Question: I am studying AngularJS and met the problem with my, actually, hello world app.
At first I will show the code:
index.html
'''
<!DOCTYPE html>
<html ng-app="nazwa">
<head>
<meta charset="UTF-8">
<title></title>
</head>
<body>
<a href = "#">Add Order</a>
<div>
<div ng-view></div>
</div>
<script src="scripts/angular.min.js"></script>
<script src="app.js"></script>
</body>
</html>
'''
app.js
'''
var mainModule = angular.module("nazwa", []);
mainModule.config(['$routeProvider', '$locationProvider', function($routeProvider, $locationProvider) {
$locationProvider.html5Mode(true);
$routeProvider
.when('/', {
controller: 'customerController',
templateUrl: 'partials/View1.html'
})
.when('/cos', {
controller: 'customerController',
templateUrl: 'partials/View2.html'
})
.otherwise({
redirectTo: '/'
});
}]);
mainModule.controller('customerController', function ($scope) {
$scope.customers = [
{name: 'john', lastname: 'dersky'},
{name: 'someone', lastname: 'lastname'},
{name: 'peter', lastname: 'dewski'}
];
$scope.addCust = function () {
$scope.customers.push(
{name: $scope.newCust.name, lastname: $scope.newCust.lastname}
)
}
});
'''
View1.html
'''
<div class="container">
<h2>View 1</h2>
Name:<br/>
<input type="text" ng-model="filter.name"/><br/>
<ul>
<li ng-repeat="cust in customers | filter:filter.name">{{cust}}</li>
</ul>
<br/>
Customer Name:<br/>
<input type="text" ng-model="newCust.name"/><br/>
Customer Lastname:<br/>
<input type="text" ng-model="newCust.lastname"/><br/>
<button ng-click="addCustomer()">Add</button>
<br/>
<a href="#/cos">View 2</a>
</div>
'''
And View2.html is pretty the same, but few changes
And the problem is that when I run index.html nothing shows. Even if I add some {{1+2}} code to index.html, the browser shows raw "{{1+2}}" rather than "3".
When I comment whole routing (mainModule.config) then {{1+2}} works fine and shows 3, but index.html still show neither View1 nor View2
What causes the problem? I have searched whole web, for hours and nothing.. what a shame
thanks for you help and dont beat me too hard for my mistakes, I am quite new in Angular :)
edit:
I found the console log errors:
<URL>

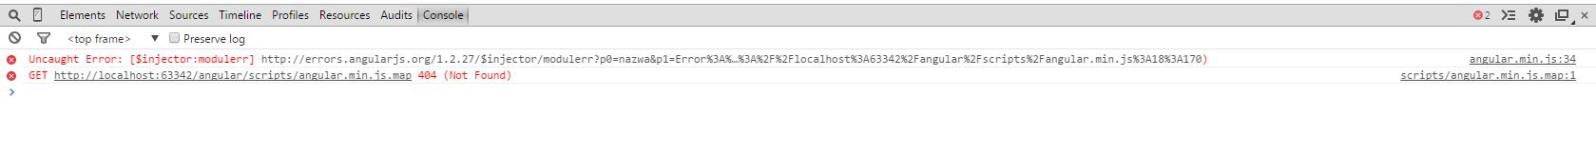
Answer: As dfsq mentioned you are most likely missing ngRoute module. It is <URL>.
Include that in your project before 'app.js' as well as the code changes that dfsq mentioned.